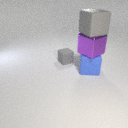
large purple metal cube above large blue rubber cube